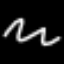
Label: squiggle